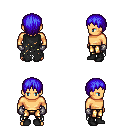
a pixel art fantasy rpg character, male body template, human, tanned skin, black tattered cape, gold greaves, blue plain hairstyle, metal gloves, black shoes, four views (front, back, left, right), 2x2 character sprite sheet, small pixel art, hard edges, no anti-aliasing